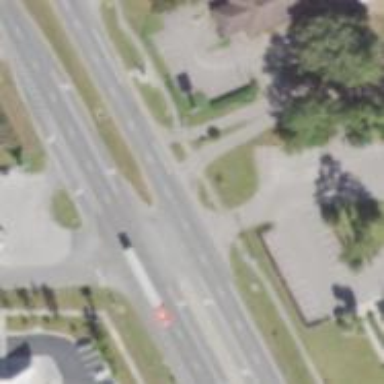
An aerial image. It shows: Unmarked crossing on the road.